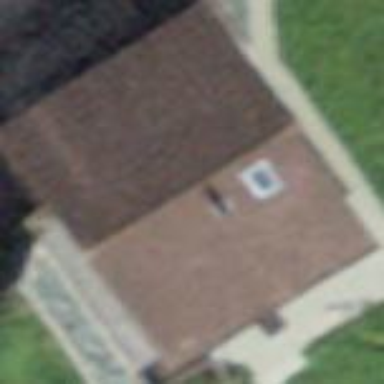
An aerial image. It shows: Simple and straightforward house.